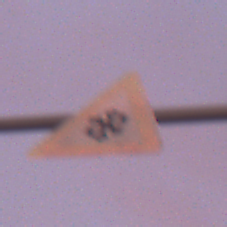
Verkehrszeichen: SchneeOderEisglaette
Umgebung: Outdoor, Urban
Tageszeit: SunriseSunset
Wetter: PartlyCloudy
Licht: Natural
Jahreszeit: NotSpecified
Kontrast: MediumContrast